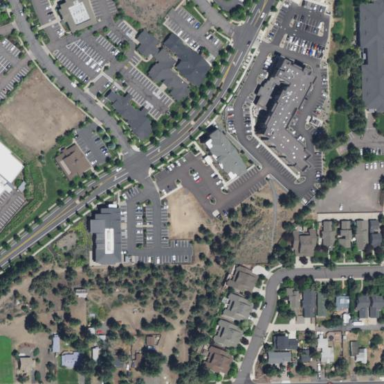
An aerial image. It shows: Retail area.